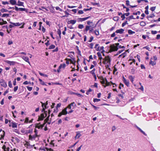
Tumor epithelial tissue: no
Tumor-associated stroma tissue: yes
Normal tissue: no